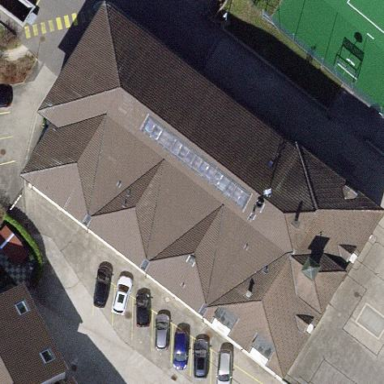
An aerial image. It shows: School building.